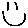
Label: smiley face